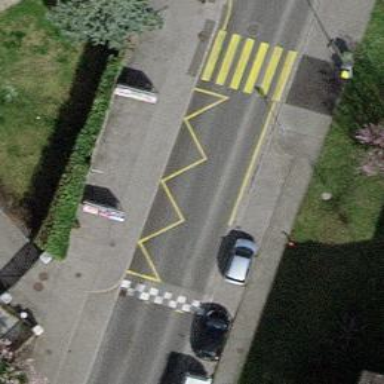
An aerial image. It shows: Asphalt sidewalk leading to public transport platform.